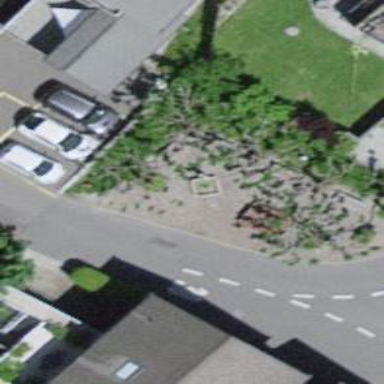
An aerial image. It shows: Picnic table located in leisure land area.